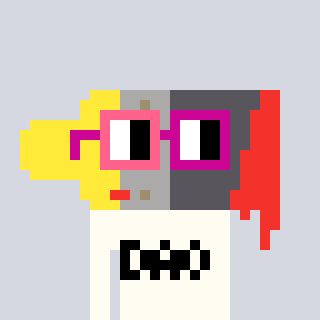
a pixel art character with square pink and red glasses, a paintbrush-shaped head and a grayscale-colored body on a cool background